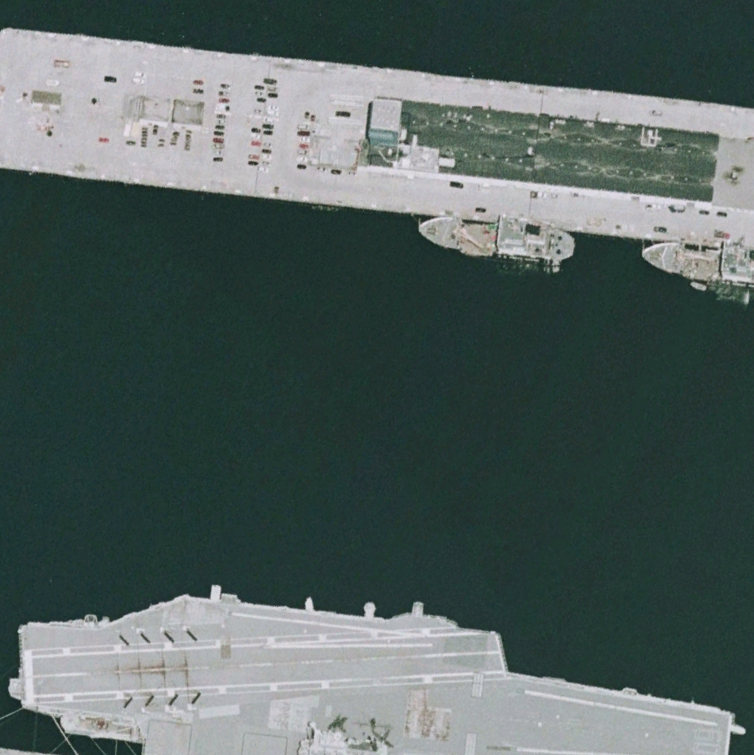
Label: aircraft_carrier